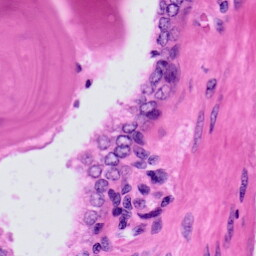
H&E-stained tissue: Prostate